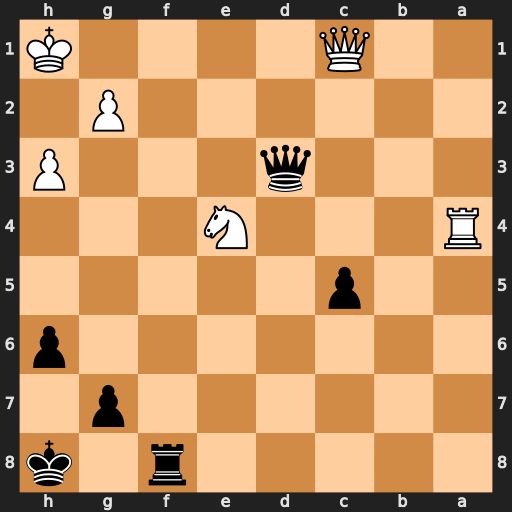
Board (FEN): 5r1k/6p1/7p/2p5/R3N3/3q3P/6P1/2Q4K
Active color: b
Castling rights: -
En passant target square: -
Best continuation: Rf1+ Qxf1 Qxf1+